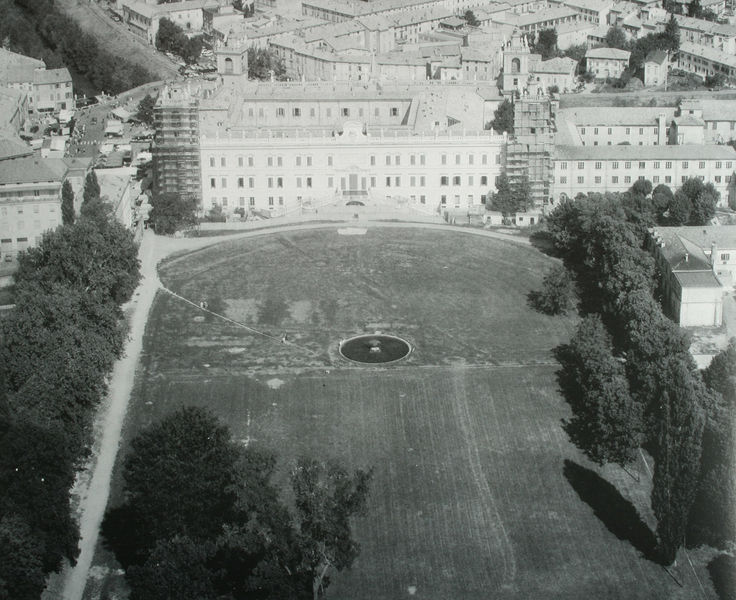
Titel: Gesamtansicht
Standort: Colorno
Institution: Palazzo Ducale
Schlagwörter: baum, blätter, dunkel, flügel, laub, schatten, vogel, weiß, bäume, grün, menschen, stadt, ausschnitt, fenster, frankreich, fussgänger, grau, hell, licht, schwarz, straße, tür, anlage, dach, gebäude, gras, haus, park, parkanlage, rasen, schloss, weg, wiese, architektur, barock, bild, feld, häuser, busch, sonne, wege, brunnen, kreis, rund, garten, springbrunnen, deutschland, fassade, fassaden, italien, dorf, dächer, schornsteine, allee, wise, hof, platz, vogelperspektive, treppe, streifen, tor, foto, fotografie, luftaufnahme, oben, photographie, stadtansicht, bögen, eingang, innenhof, gerüst, burg, kloster, zypresse, symmetrisch, schwarzweiss, rom, photo, halbrund, portal, stadttor, alleen, anwesen, residenz, grünfläche, haüser, etagen, herrenhaus, bepflanzung, stockwerke, aufnahme, europa, triumpfbogen, wohnungen, palais, rondell, stadion, stadtpalais, drei stockwerke, rasenfläche, haupthaus, piazza, luftbild, nebenhaus, lustgarten, gartenfassade, mittig, papalst, äume, dacher, trist, gerüste, ddr, baugerüste, ehemalige barockanlage, gebäüde, mietswohnungen, papalis, herrschaftiich